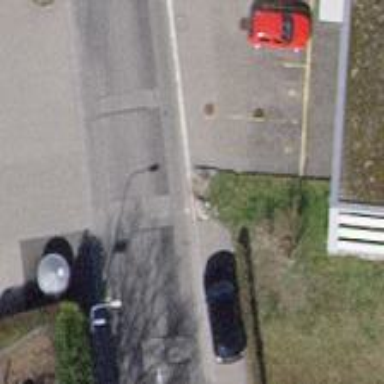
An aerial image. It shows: Bus stop with platform for public transport.